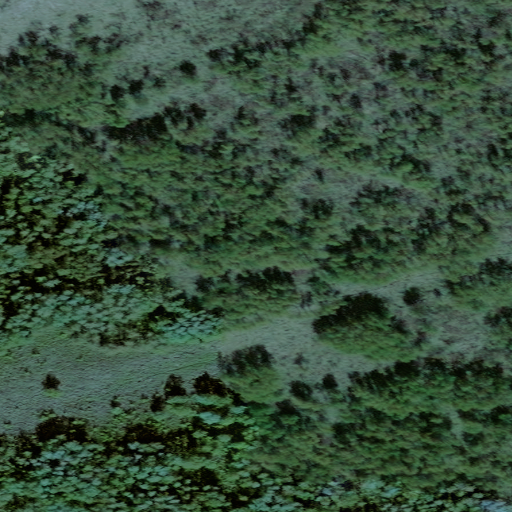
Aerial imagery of island in Alaska named Paimiut Island containing only unknown